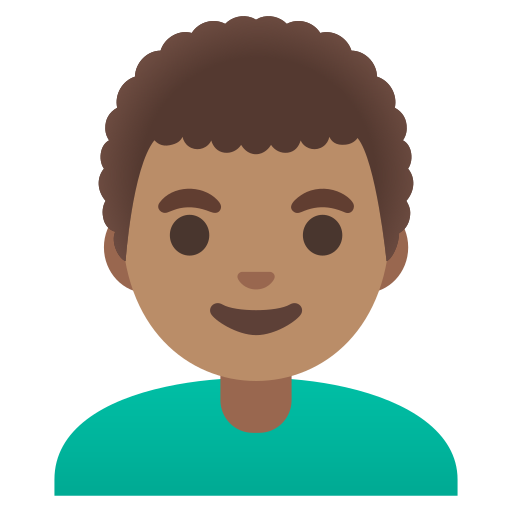
Emoji: 👨🏽‍🦱